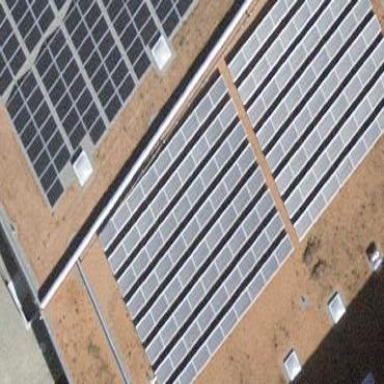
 consisting of solar photovoltaic panels."